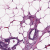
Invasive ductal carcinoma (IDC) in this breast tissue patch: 0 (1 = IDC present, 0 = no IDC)